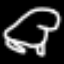
Label: frog